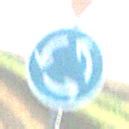
Verkehrszeichen: Kreisverkehr
Zusatzzeichen oben: VorfahrtGewaehren
Umgebung: Outdoor, Nature
Tageszeit: SunriseSunset
Wetter: Clear
Licht: Natural
Jahreszeit: NotSpecified
Kontrast: HighContrast